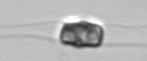
Label: Chaetoceros_didymus